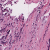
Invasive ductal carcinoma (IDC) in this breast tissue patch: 1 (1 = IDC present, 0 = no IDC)